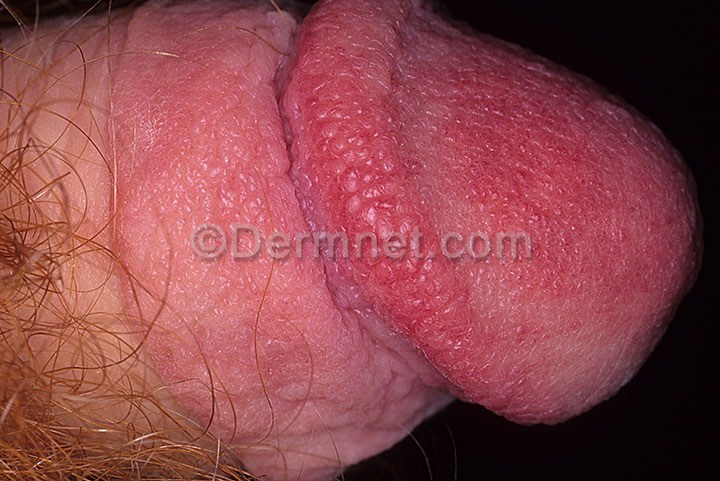
Disease: Herpes HPV and other STDs Photos